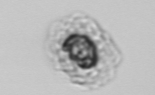
Label: Emiliania_huxleyi